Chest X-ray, AP view. Patient: 35 years old, sex F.
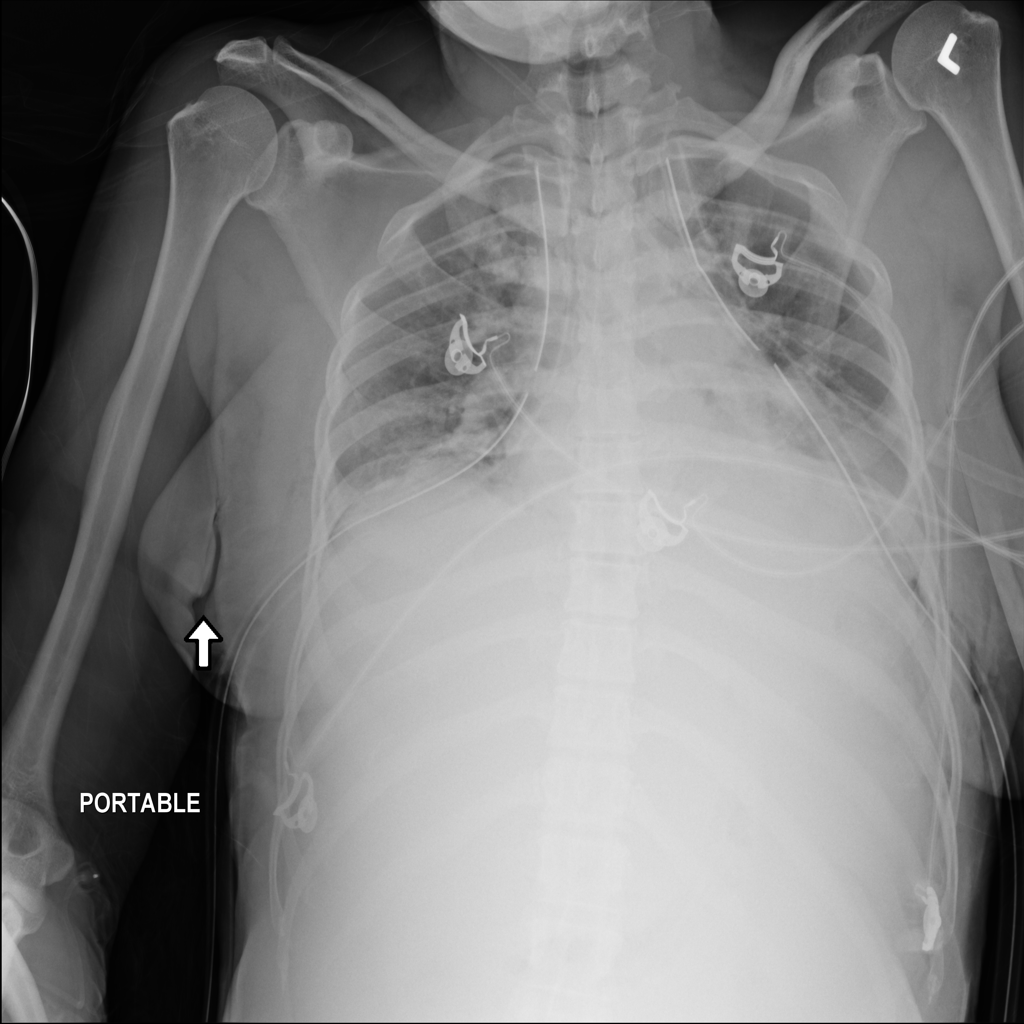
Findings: No Finding